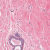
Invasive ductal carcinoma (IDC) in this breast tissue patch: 0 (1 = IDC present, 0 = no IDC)